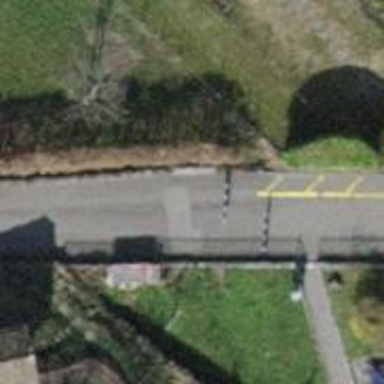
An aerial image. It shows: Double cycle barrier is in place.